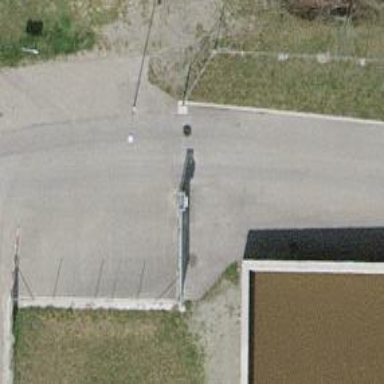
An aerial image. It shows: Gate.